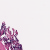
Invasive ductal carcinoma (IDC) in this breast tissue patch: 0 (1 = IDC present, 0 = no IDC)